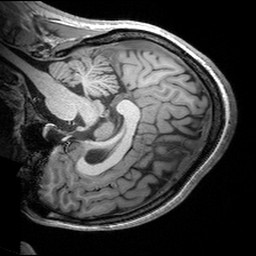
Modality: T1w
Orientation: sagittal
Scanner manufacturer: siemens
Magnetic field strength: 3 T
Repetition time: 2.53 s
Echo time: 0.00299 s